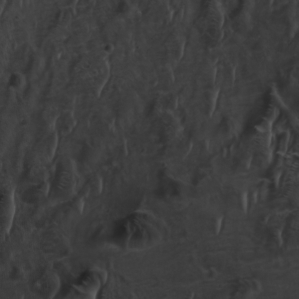
Label: non_frost